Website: macys
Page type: account-selection
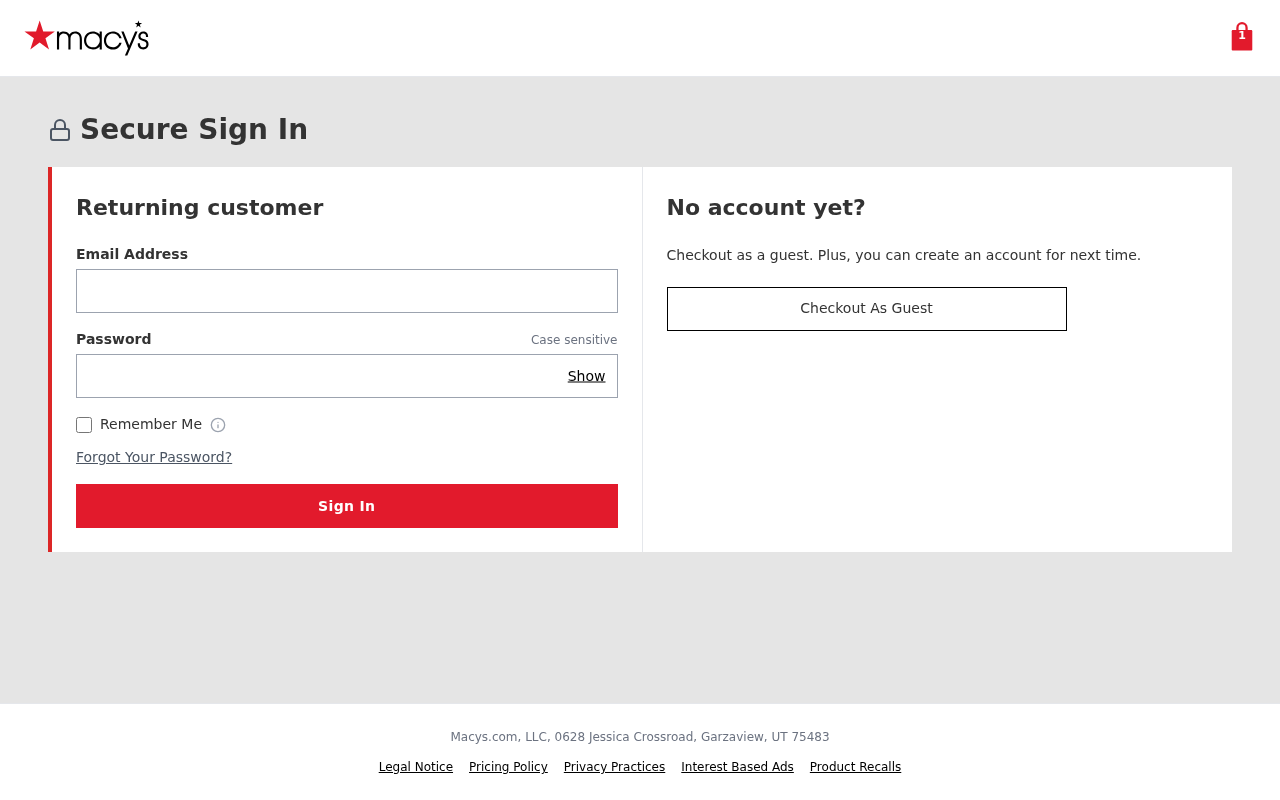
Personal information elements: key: PII_EMAIL
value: asmith@gmail.com
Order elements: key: ORDER_NUM_ITEMS
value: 1